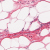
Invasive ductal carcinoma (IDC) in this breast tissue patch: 0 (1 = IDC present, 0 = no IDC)